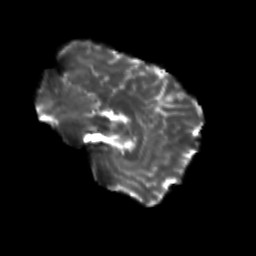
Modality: T2w
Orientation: sagittal
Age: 26
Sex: female
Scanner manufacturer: siemens
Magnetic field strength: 3 T
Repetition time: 3.5 s
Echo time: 0.113 s